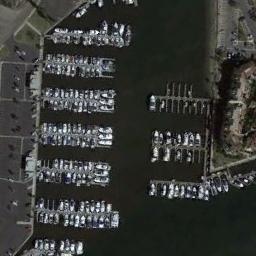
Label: harbor